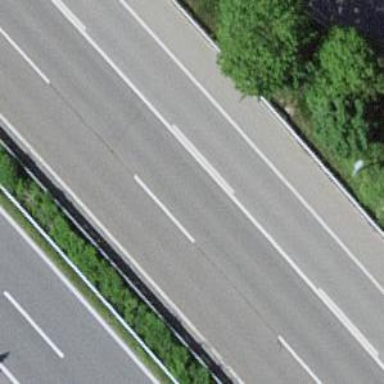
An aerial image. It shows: Asphalt motorway.